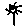
Label: flower